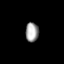
Tissue: lung
Cell type: Epithelial cells
Senescence score: 0.2051
Nuclear area (px): 245
Mean DAPI intensity: 161.894